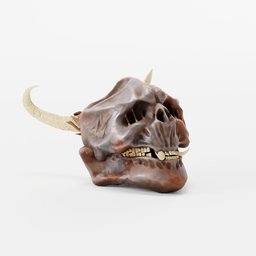
Label: nature